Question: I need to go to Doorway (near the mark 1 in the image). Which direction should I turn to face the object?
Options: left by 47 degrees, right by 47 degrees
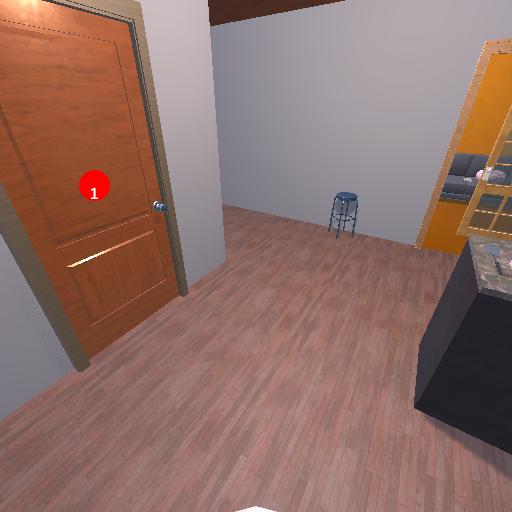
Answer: left by 47 degrees